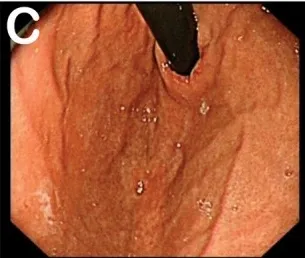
Follow-up computed tomography and esophagogastroduodenoscopy at 6 months post-TIPS. (C) Esophagogastroduodenoscopy demonstrating relieved gastric varices.
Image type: endoscopy (gi_endoscopy)